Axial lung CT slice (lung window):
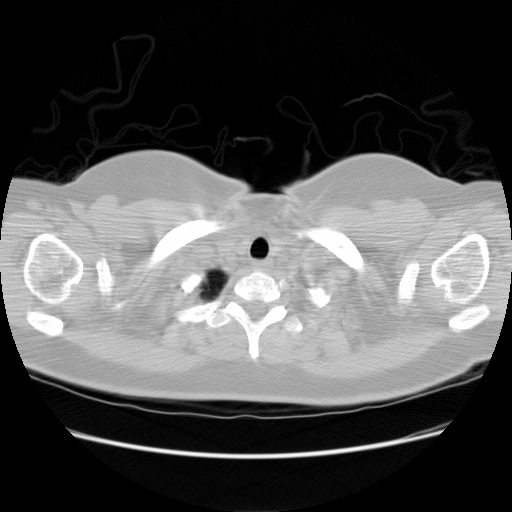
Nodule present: no